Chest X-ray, PA view. Patient: 51 years old, sex M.
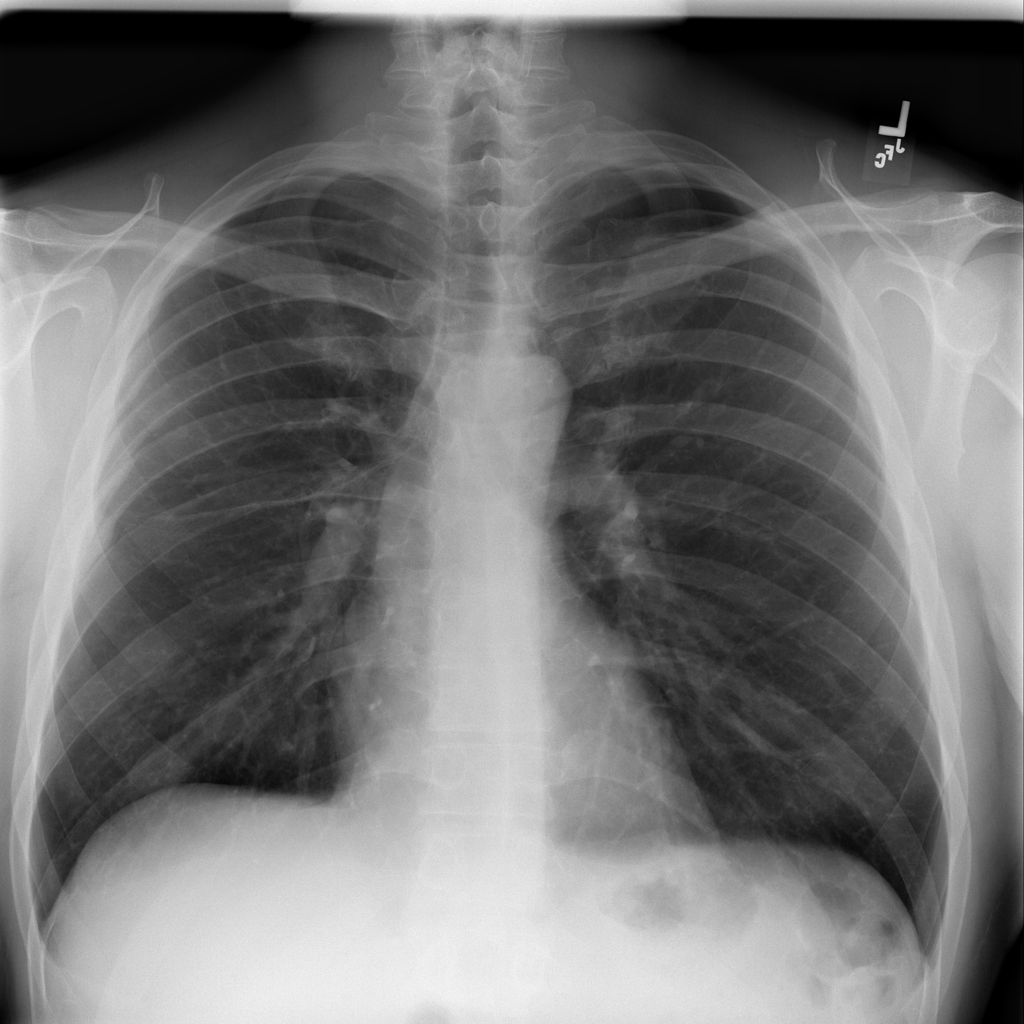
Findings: No Finding